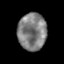
Tissue: prostate
Cell type: Epithelial cells
Senescence score: 0.2899
Nuclear area (px): 1042
Mean DAPI intensity: 126.535